Interaction volume radius: 10 \u00c5
Interaction volume height: 10 \u00c5
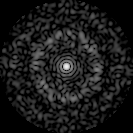
Disorder parameter: 0.8224